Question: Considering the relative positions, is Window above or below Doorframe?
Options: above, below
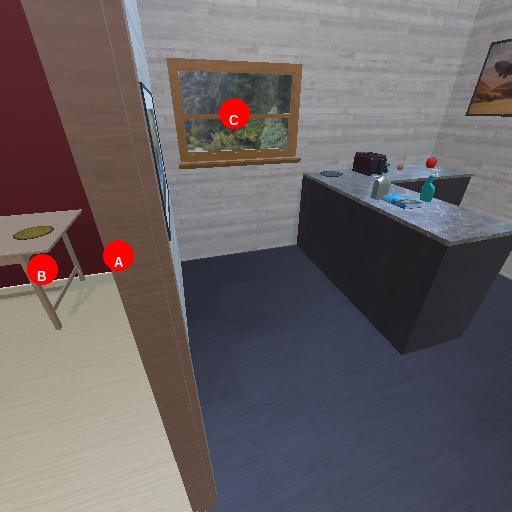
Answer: above